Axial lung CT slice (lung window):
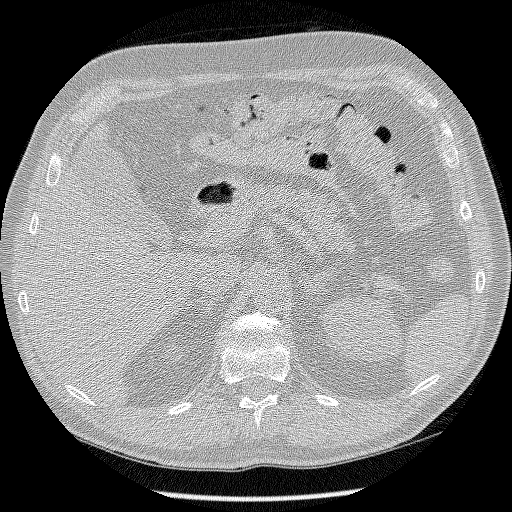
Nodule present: no